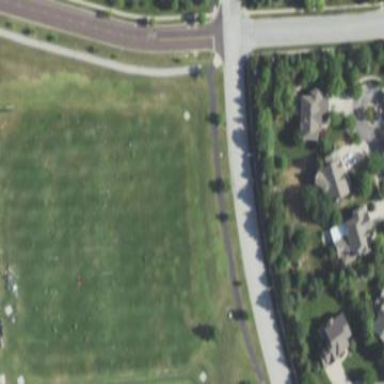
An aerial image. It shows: Recreation ground.